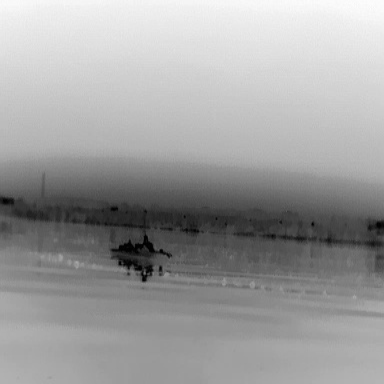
There is a warship in the infrared image.